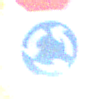
Verkehrszeichen: Kreisverkehr
Zusatzzeichen oben: Stop
Umgebung: Outdoor, Suburban
Tageszeit: Night
Wetter: PartlyCloudy
Licht: Artificial
Jahreszeit: NotSpecified
Kontrast: HighContrast